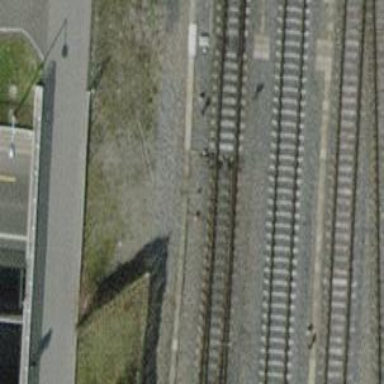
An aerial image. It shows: Railway switch.